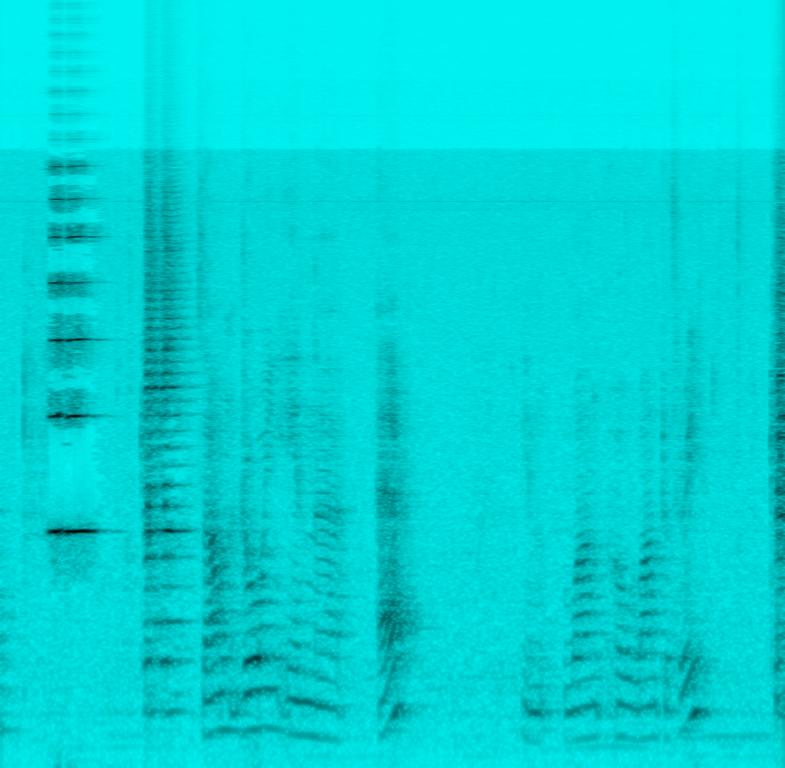
The low quality recording features a tutorial where a flat male vocal is talking in between harmonica tones. The recording is mono and noisy.